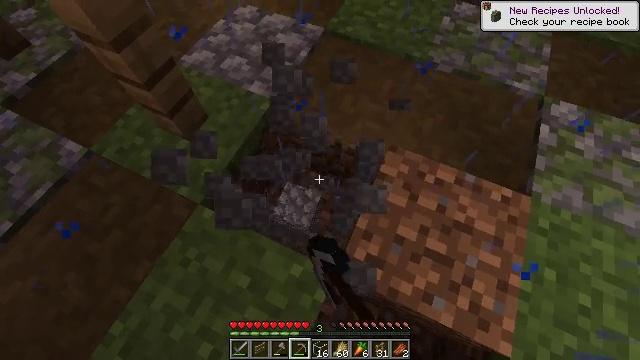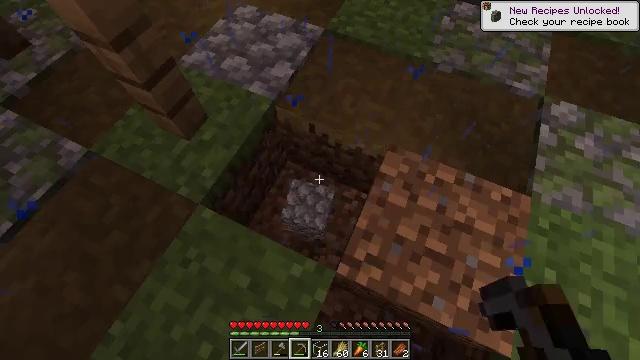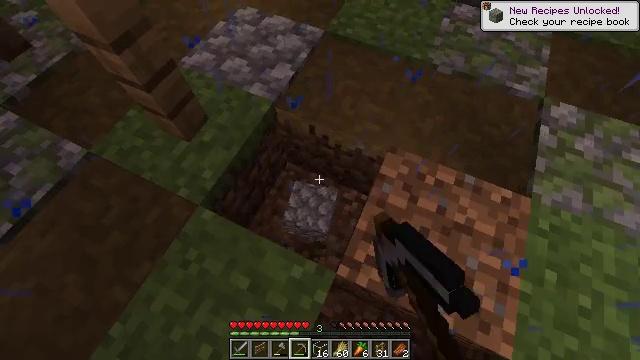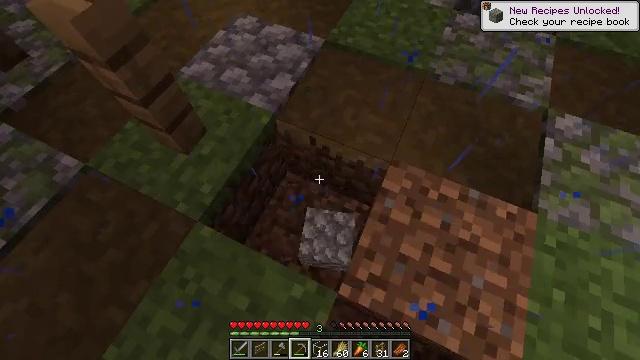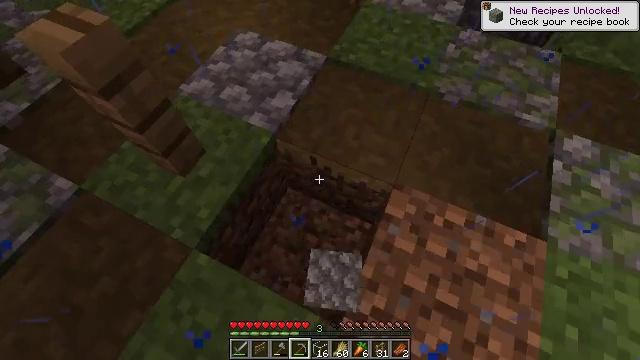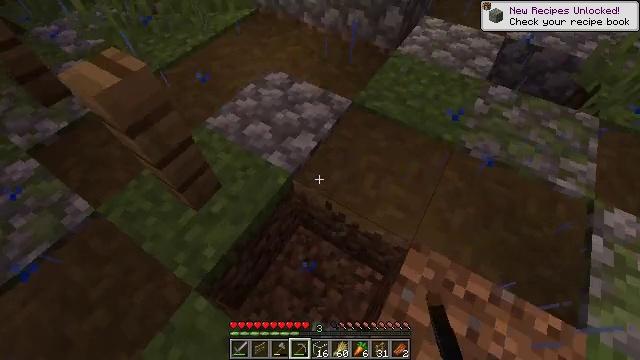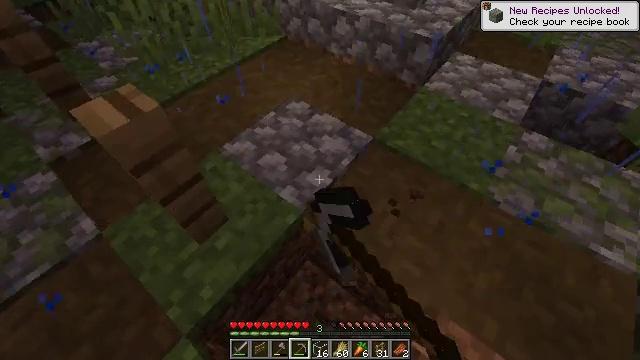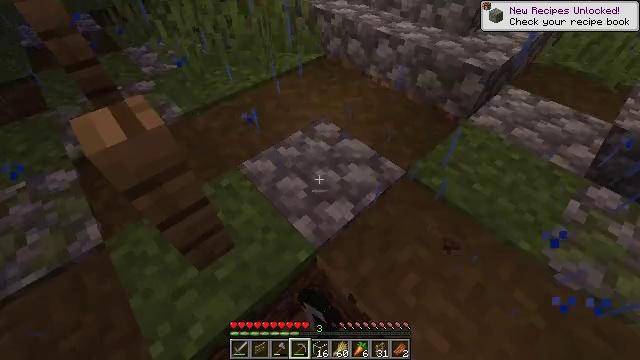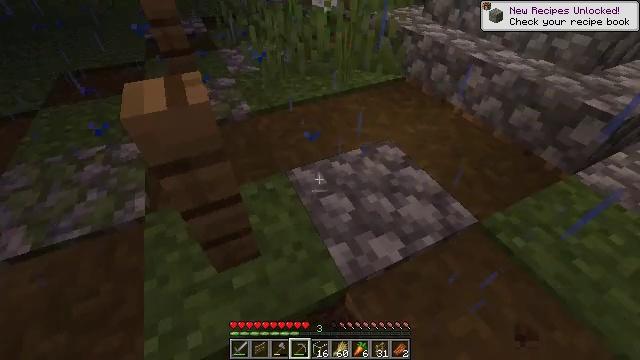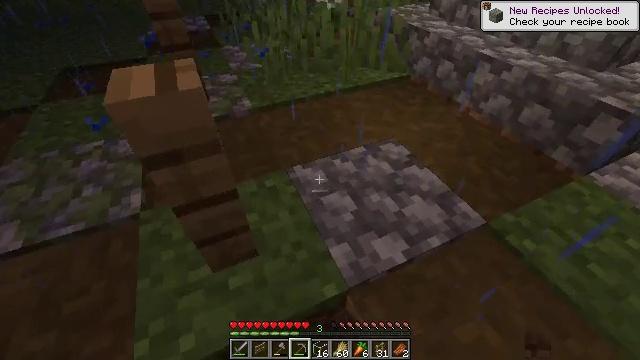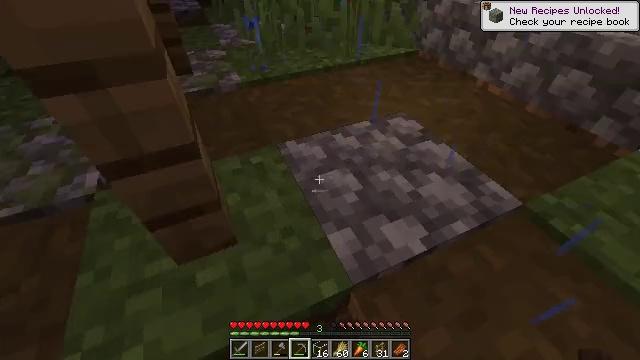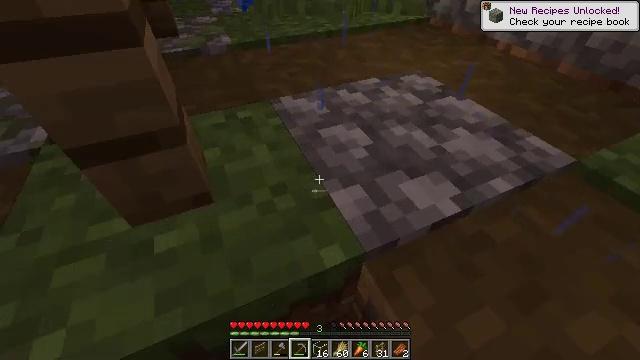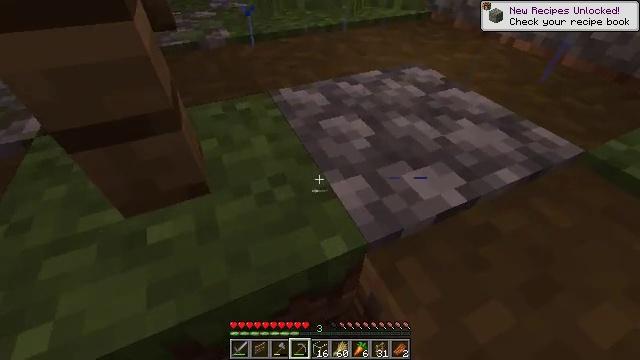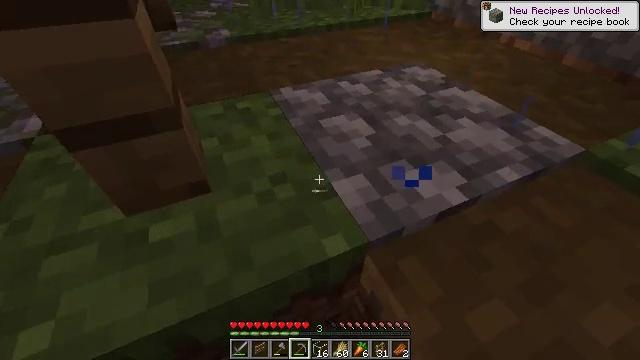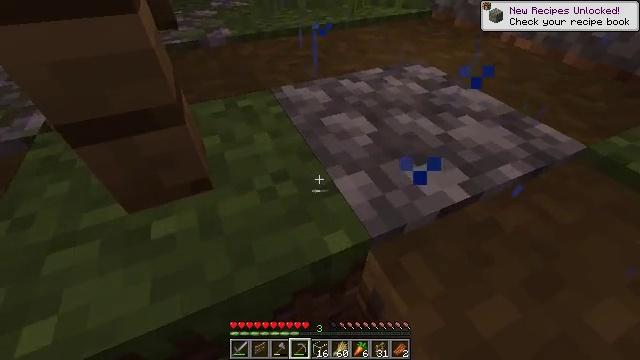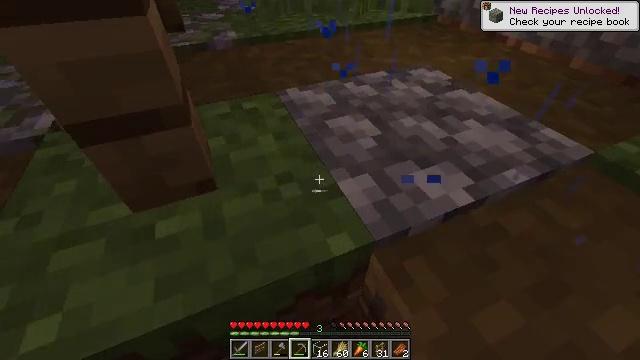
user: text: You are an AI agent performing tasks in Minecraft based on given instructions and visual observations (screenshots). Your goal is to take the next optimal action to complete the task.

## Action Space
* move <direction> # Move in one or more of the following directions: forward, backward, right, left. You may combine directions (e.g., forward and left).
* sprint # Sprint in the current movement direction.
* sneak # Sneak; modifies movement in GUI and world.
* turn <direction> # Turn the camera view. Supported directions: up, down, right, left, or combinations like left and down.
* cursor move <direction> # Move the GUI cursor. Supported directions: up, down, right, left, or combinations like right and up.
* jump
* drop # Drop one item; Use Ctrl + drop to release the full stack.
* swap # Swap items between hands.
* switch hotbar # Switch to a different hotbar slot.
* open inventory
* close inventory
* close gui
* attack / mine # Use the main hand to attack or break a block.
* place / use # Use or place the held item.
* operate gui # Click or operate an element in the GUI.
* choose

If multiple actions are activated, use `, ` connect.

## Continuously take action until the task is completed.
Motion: motion action
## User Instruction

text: Remove the oak fence from its place.
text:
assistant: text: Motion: attack / mine
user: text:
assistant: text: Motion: attack / mine
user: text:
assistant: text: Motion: move forward, attack / mine
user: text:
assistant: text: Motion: move forward, turn up, attack / mine
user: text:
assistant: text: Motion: move forward, turn left and up, attack / mine
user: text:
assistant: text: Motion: move forward, turn left and up, attack / mine
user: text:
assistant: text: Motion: move forward, turn left and up
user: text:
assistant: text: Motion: move forward, turn left and up
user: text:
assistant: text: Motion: move forward
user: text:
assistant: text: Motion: move forward
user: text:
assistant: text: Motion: move forward
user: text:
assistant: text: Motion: no_op
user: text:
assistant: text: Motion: no_op
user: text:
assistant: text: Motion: no_op
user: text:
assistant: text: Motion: turn left
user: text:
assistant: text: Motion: turn left
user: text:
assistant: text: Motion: turn left and up
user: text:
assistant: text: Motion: turn left and up
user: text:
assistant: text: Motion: turn left and up
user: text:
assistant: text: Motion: turn left and up
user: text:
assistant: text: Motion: turn up
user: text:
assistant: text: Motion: turn up
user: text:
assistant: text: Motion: no_op
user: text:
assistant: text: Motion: turn right and up
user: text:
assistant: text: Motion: turn right and up
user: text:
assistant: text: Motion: turn right and up
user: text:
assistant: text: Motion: turn right and up
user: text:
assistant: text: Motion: turn right, attack / mine
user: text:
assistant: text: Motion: attack / mine
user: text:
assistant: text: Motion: attack / mine